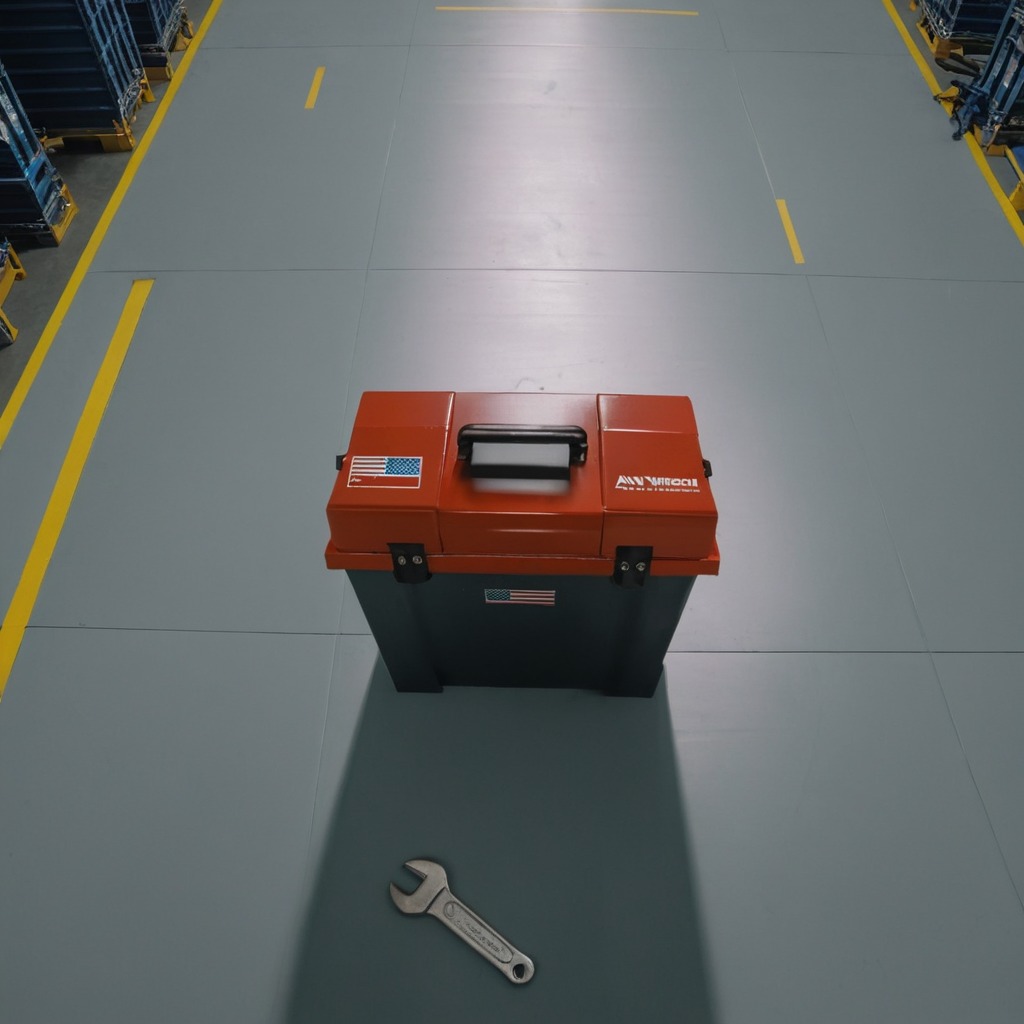
An wrench lies on the toolbox surface in an airplane hangar workshop.